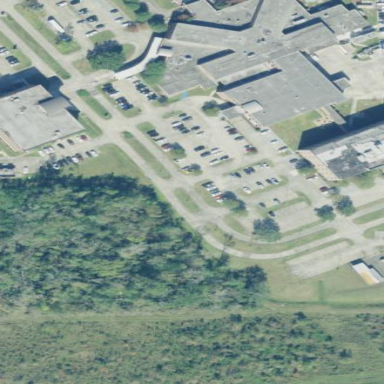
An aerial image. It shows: Healthcare facility identified as hospital.